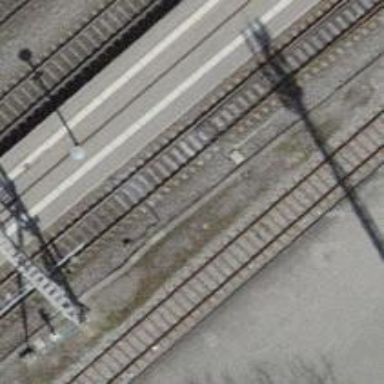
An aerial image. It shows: Railway switch.